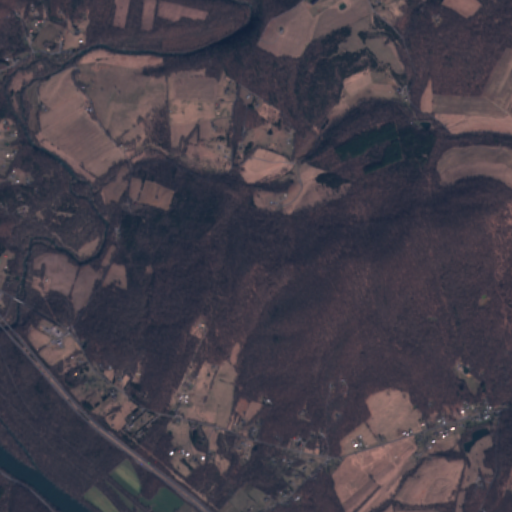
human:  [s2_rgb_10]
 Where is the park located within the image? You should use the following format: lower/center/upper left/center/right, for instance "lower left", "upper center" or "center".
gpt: The park is located in the left of the image.
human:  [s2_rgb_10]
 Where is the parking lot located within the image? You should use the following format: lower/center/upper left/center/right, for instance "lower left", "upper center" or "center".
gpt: The parking lot is located in the upper left of the image.
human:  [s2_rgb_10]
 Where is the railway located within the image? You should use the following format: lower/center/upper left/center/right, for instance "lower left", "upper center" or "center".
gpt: The railway is located in the left of the image.
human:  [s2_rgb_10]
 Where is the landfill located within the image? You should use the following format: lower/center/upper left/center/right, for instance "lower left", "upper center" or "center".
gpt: There is no landfill in the image.